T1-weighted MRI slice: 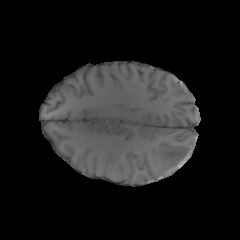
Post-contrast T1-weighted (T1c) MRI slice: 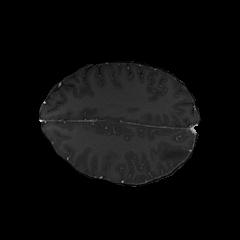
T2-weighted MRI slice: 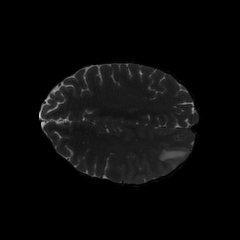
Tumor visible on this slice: yes